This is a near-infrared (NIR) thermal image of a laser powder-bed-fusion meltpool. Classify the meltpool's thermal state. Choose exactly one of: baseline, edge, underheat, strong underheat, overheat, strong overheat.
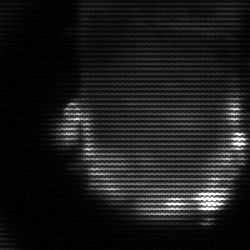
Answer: baseline